Question:
I am using '<div class="field_with_errors">' to show validation errors with twitter bootstrap. But when validation error appears, these create extra space between controls that cause whole UI gets broken as you can see from image. How to avoid this extra space. Second thing that I want to display validation errors in front of controls not below. How it would be possible. When I tried to debug this css using Firbug, I got to know there is '<pre> </pre>' HTML tae and they causing this extra space. I have put red color for extra space in image.
Please suggest me how to avoid this extra space and get validation errors on right side of controls (infront). Please let me know if you need more code to be pasted.
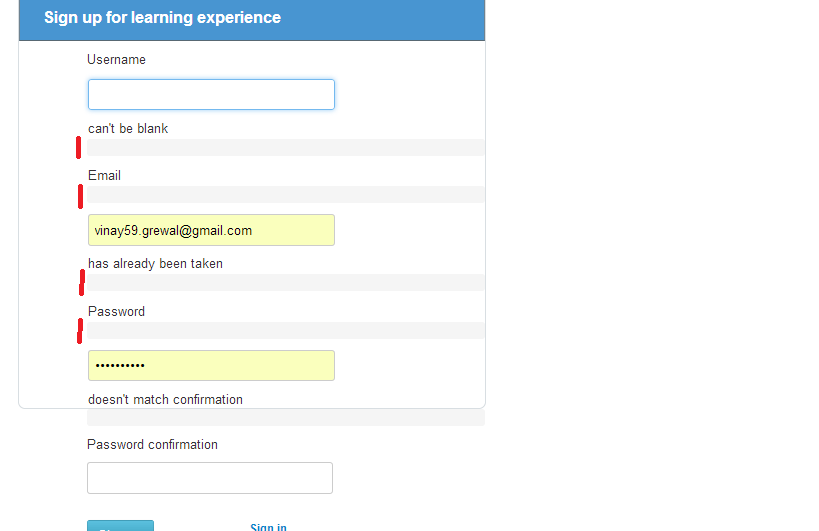
Answer: By default Rails is going to inject a block element into your form. This is where
'''
<div class="field_with_errors">
'''
comes from. To avoid the extra space you need to have Rails inject an inline element, such as a span. To do this go into 'config/application.rb' include this:
'''
module YourApp
class Application < Rails::Application
config.action_view.field_error_proc = Proc.new do |html_tag, instance|
"<span class="field_with_errors">#{html_tag}</span>".html_safe
end
end
end
'''
This configuration gives Rails a Proc function to call that will now generate your form error elements. You can alter this html to your pleasing. You can find more information here:
<URL>